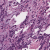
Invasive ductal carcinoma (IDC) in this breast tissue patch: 1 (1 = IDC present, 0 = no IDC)